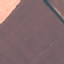
Land use / land cover class: AnnualCrop